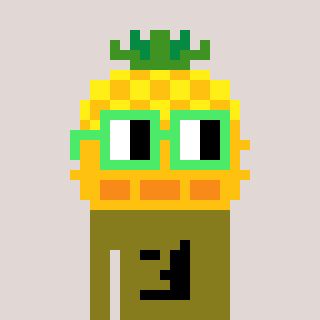
a pixel art character with square light green glasses, a pineapple-shaped head and a gunk-colored body on a warm background